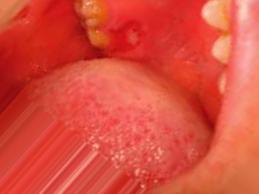
Condition: Mouth Ulcer